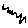
Label: zigzag